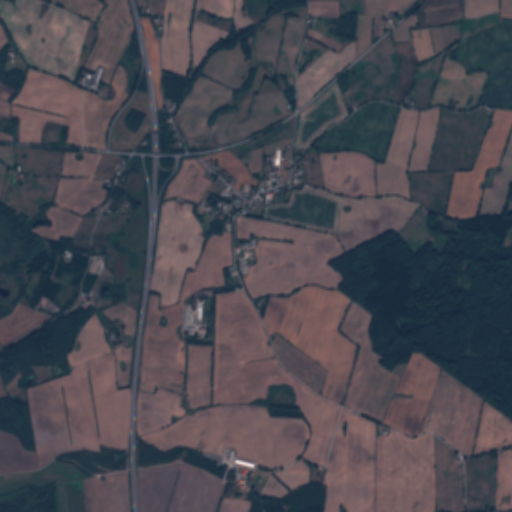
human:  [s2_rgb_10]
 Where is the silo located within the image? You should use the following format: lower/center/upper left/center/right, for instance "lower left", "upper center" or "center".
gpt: The silo is located in the center of the image.
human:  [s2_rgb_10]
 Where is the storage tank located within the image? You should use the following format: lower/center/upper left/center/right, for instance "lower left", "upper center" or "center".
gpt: The storage tank is located in the lower left of the image.
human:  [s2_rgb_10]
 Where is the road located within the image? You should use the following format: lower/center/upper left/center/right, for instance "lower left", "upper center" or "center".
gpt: There is no road in the image.